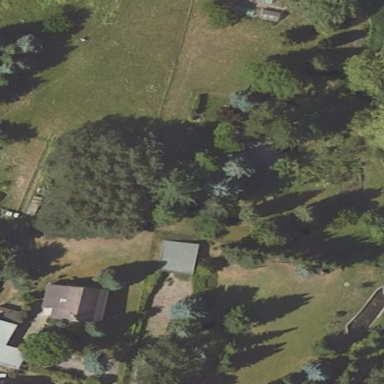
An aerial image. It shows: Garden that is leisure land.